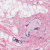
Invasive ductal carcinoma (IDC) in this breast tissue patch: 0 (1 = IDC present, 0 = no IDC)